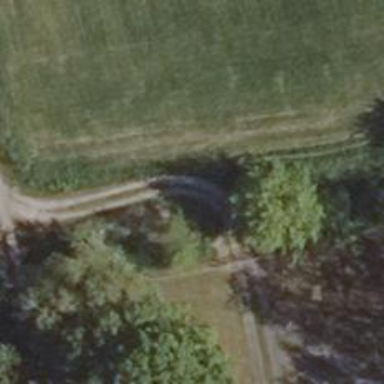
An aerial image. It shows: Dirt track road.